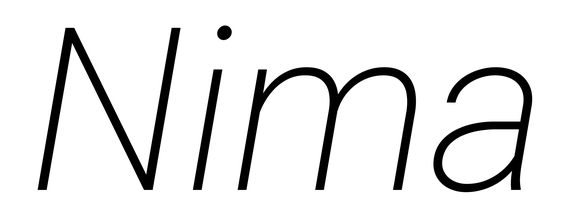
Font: Roboto-Italic_ExtraLight_Italic